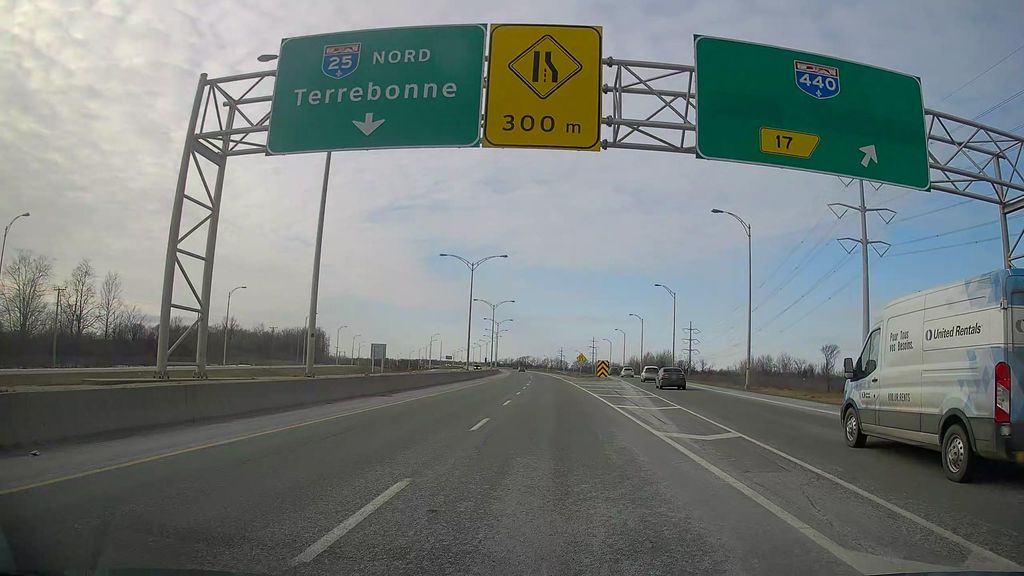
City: montreal